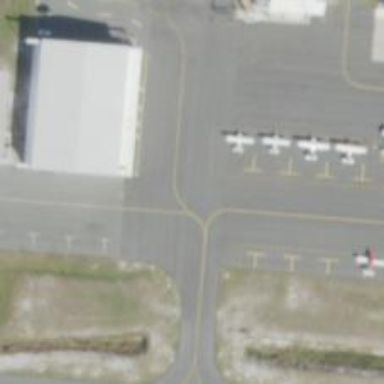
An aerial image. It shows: Image of taxiway at airport.